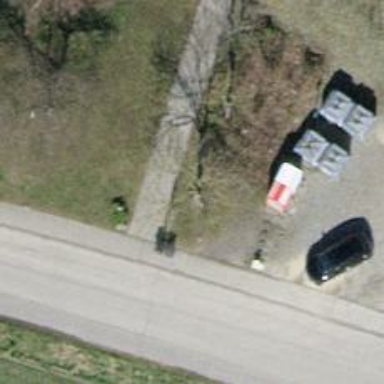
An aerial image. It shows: Bicycle parking facility.